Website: home-depot
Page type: newsletter-management
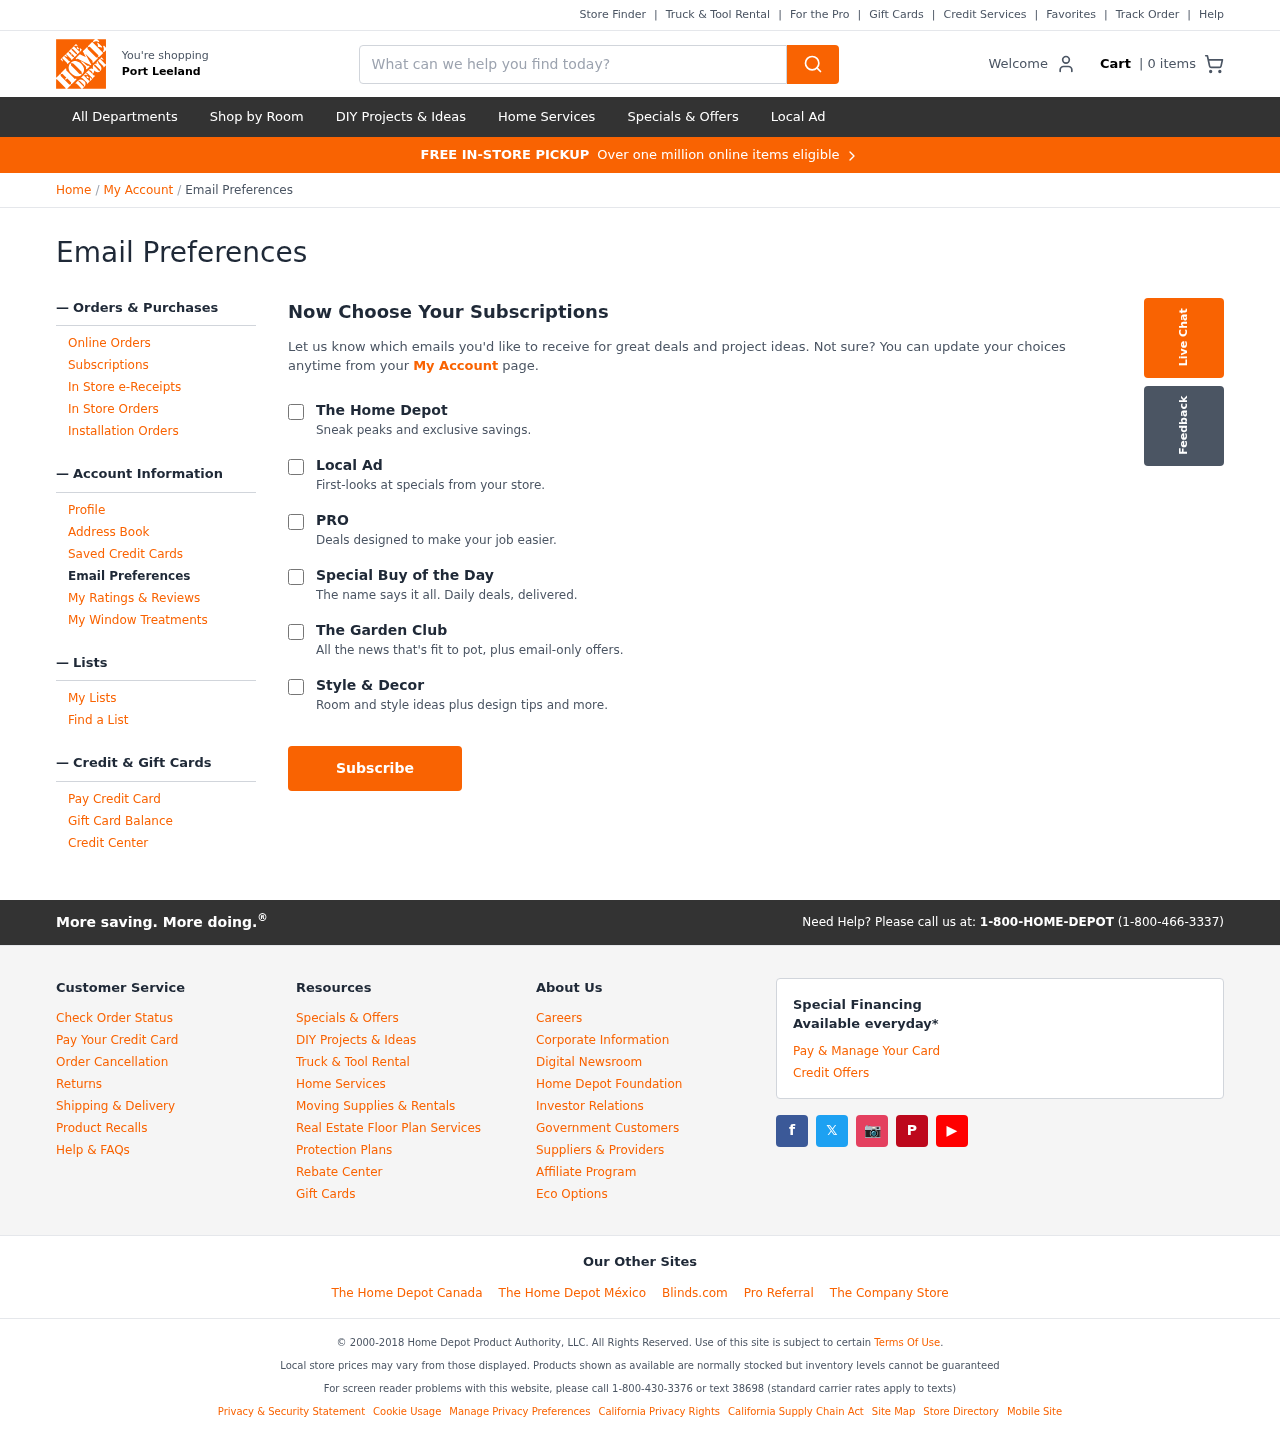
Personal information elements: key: PII_CITY
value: Port Leeland
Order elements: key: ORDER_NUM_ITEMS
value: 0
Search elements: key: HEADER_SEARCH
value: What can we help you find today?